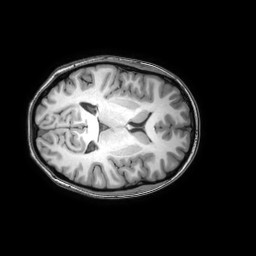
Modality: T1w
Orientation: axial
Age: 20
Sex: female
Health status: healthy
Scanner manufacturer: philips
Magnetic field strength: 3 T
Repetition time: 0.0079 s
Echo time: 0.0035 s